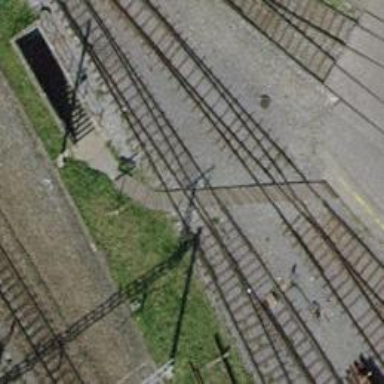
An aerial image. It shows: Crossing for the railway.